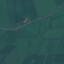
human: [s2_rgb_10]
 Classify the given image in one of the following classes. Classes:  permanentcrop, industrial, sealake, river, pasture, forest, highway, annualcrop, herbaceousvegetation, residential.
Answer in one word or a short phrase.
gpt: Pasture